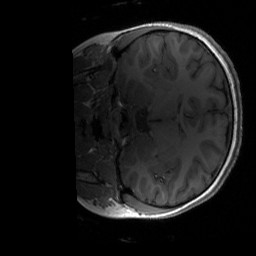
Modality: T1w
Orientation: coronal
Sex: female
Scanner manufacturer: siemens
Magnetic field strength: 3 T
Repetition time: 1.9 s
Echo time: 0.00243 s